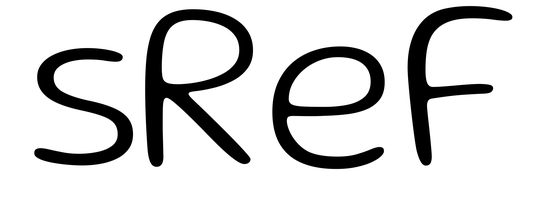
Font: Gluten_ExtraLight